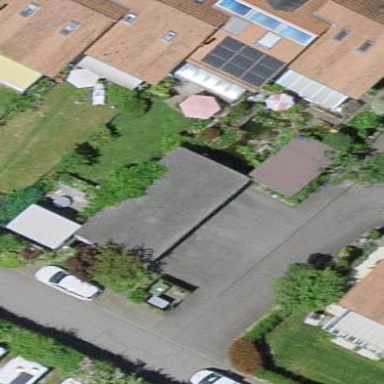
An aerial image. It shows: Garage.